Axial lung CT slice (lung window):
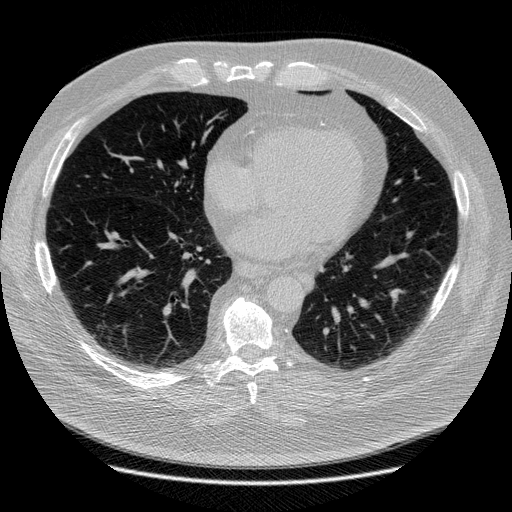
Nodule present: no